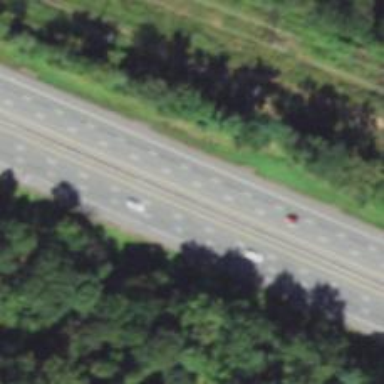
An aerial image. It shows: View of motorway.